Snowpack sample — Buffalo Mountain, Silverthorne, Colorado, USA (1/25/25, 10:11 AM MST)
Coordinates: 39.6222, -106.1139
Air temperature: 22 °F
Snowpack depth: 110 cm
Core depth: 30 cm
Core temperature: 42.8 °F
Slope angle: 12°, slope face: 102°
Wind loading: high
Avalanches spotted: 0
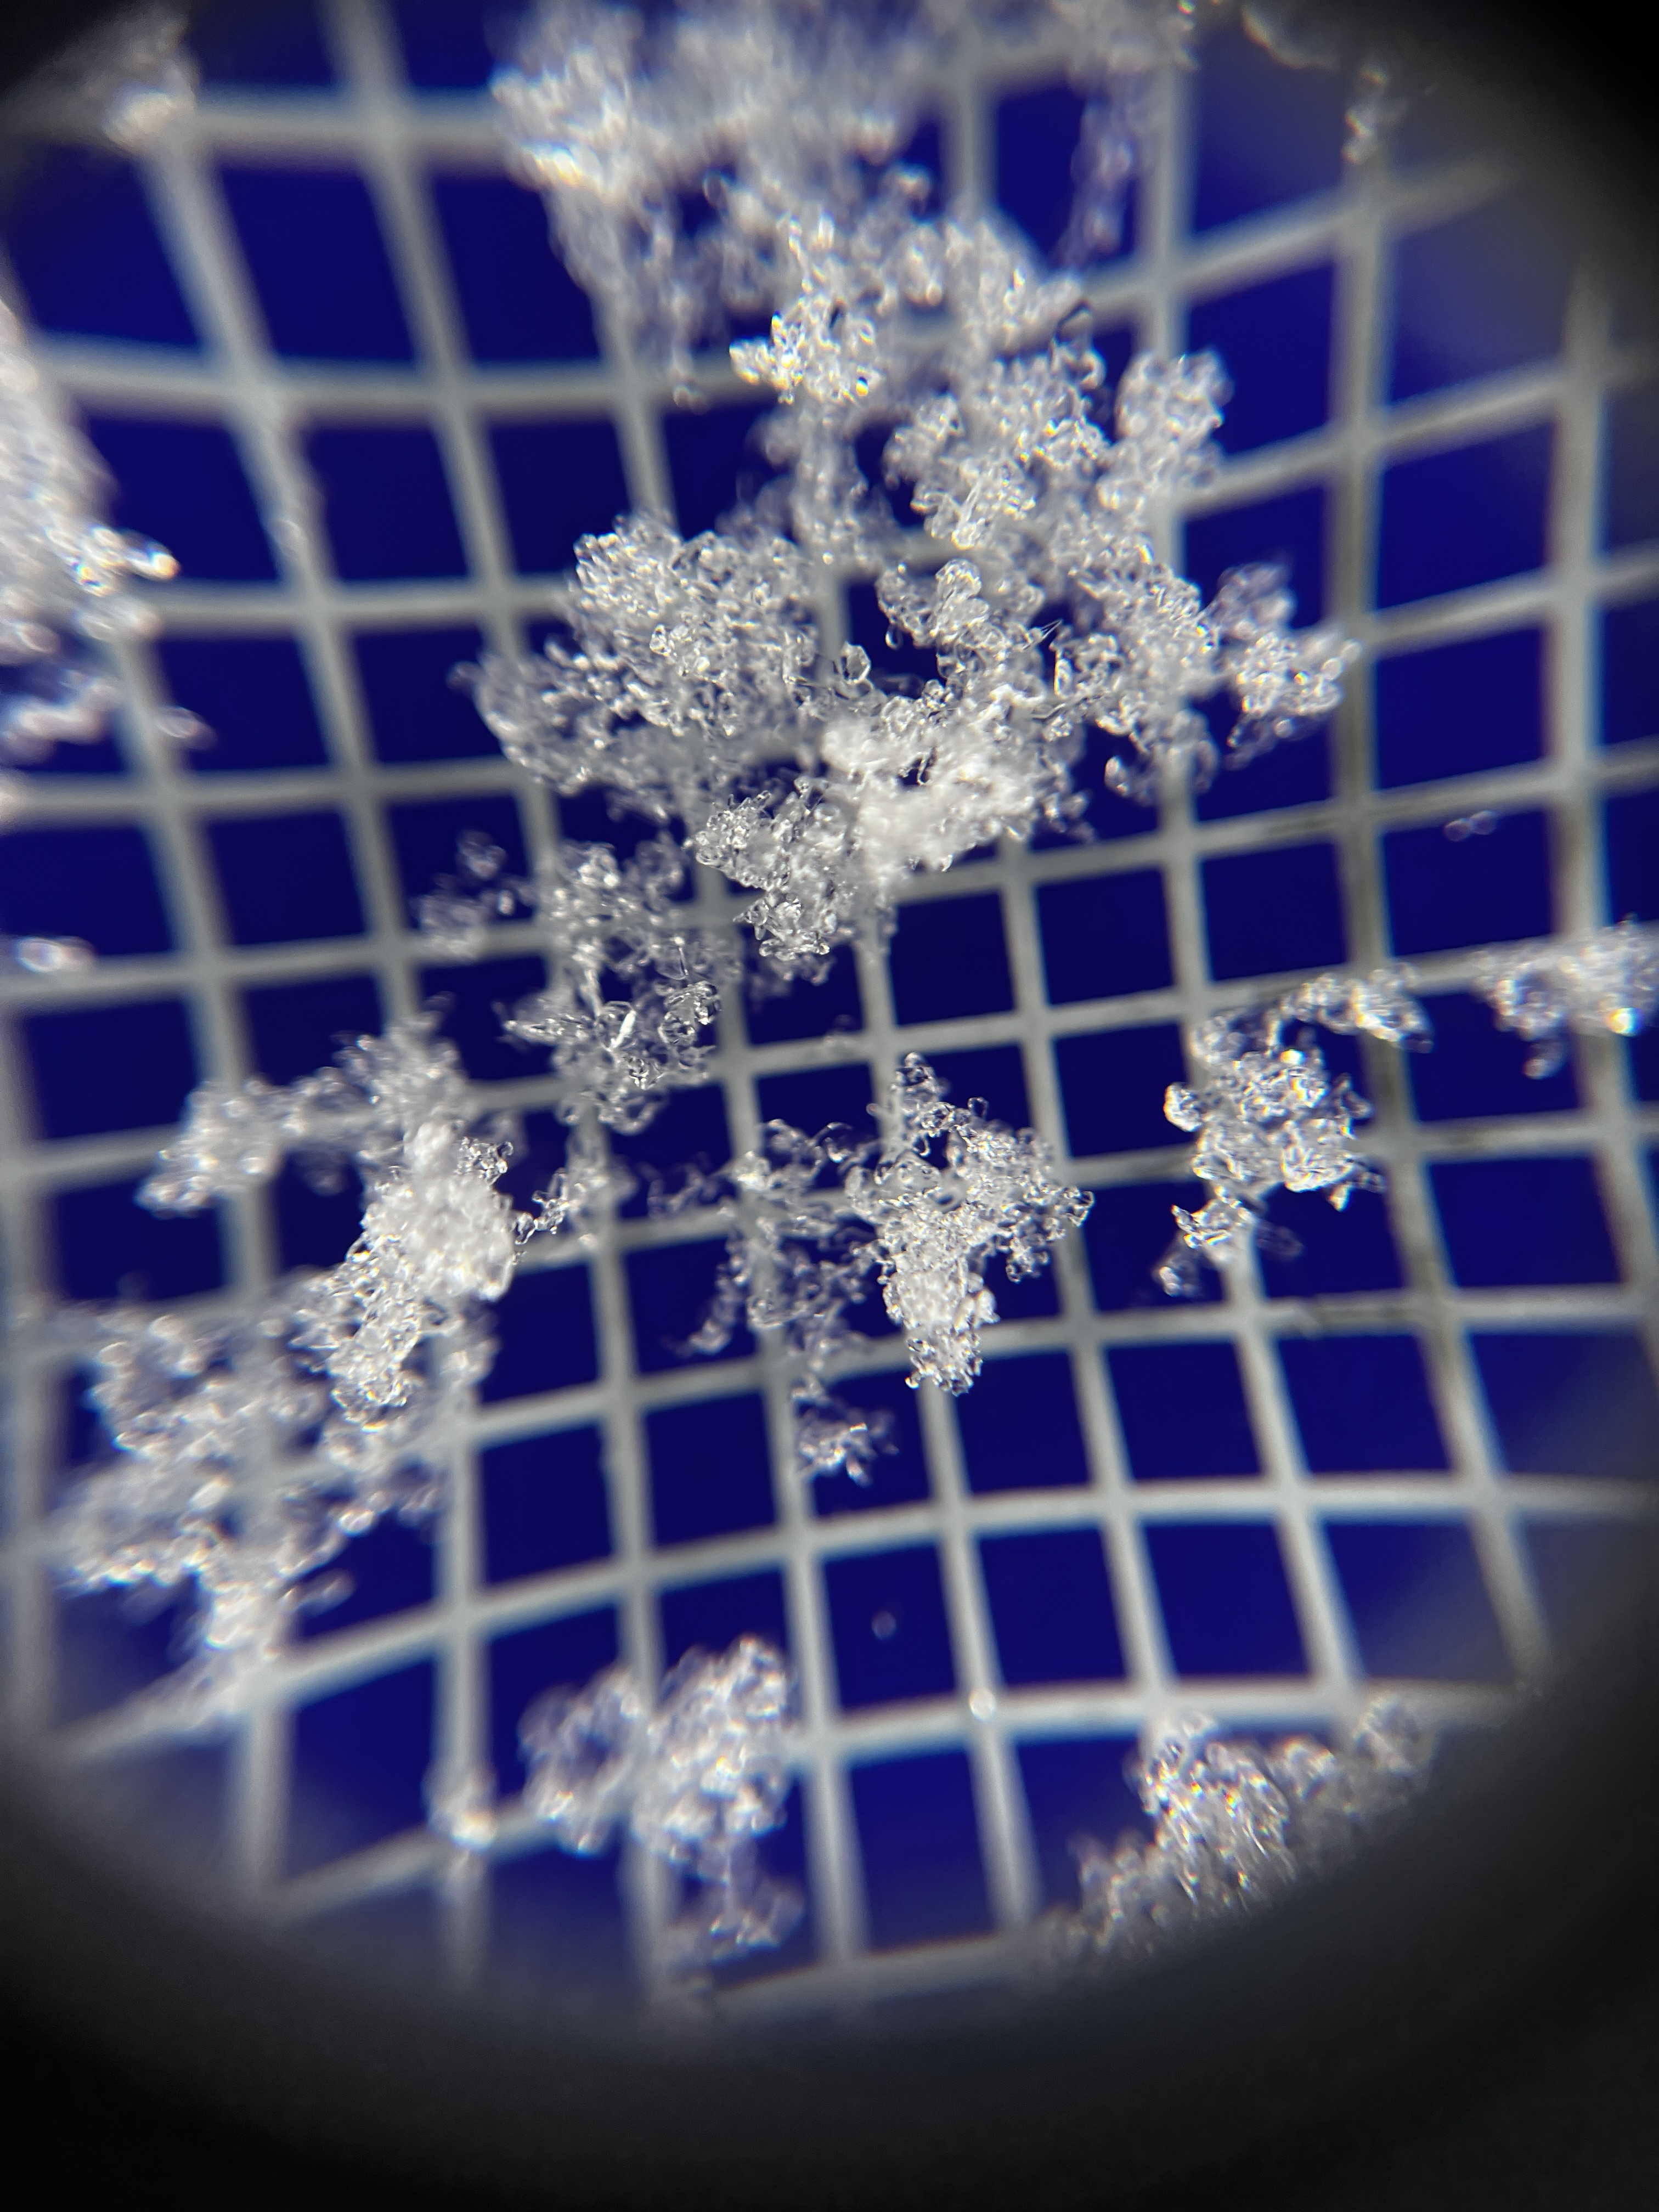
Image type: magnified_profile
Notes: No avalanches nearby, collected on the outskirts of a fire break 15 meters from the treeline, on way to Buffalo and Red Mountain